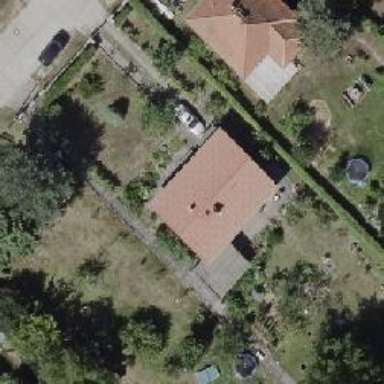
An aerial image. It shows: Detached building with gabled roof.